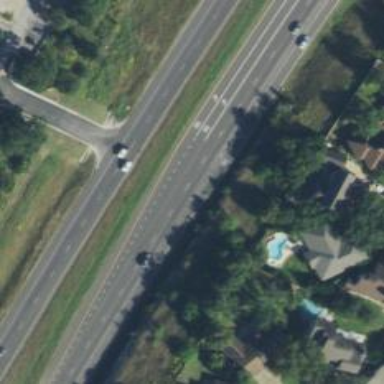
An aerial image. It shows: Asphalt trunk highway classified as expressway.